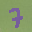
Label: 7